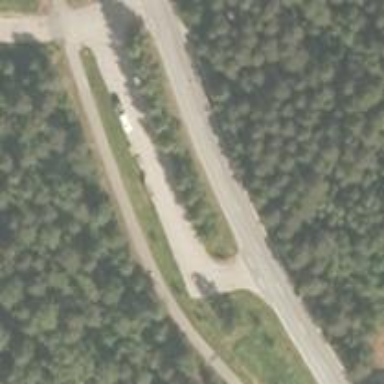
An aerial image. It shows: Rest area on the road.